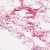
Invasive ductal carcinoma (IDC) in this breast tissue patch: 0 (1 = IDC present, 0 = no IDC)